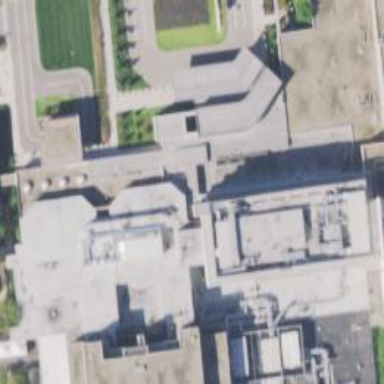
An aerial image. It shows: Hospital building.